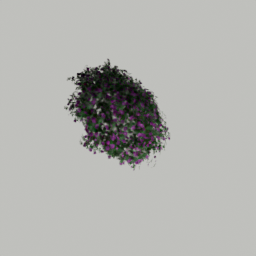
Label: nature